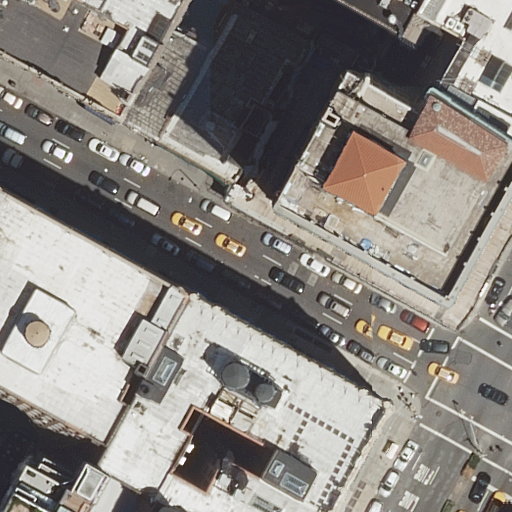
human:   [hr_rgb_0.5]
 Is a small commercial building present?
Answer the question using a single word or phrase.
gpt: no

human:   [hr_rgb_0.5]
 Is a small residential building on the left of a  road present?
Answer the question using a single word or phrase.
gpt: yes

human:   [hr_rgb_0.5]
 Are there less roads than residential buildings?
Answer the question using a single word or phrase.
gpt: yes

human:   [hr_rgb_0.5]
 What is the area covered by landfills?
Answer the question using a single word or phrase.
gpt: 0m2

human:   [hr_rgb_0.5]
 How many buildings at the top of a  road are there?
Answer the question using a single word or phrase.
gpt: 8

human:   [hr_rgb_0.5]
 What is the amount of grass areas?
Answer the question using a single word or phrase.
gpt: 0

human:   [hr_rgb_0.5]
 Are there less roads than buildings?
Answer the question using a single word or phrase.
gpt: yes

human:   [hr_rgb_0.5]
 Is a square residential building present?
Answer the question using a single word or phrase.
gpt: no

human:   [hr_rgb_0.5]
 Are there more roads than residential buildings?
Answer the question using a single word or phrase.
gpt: no

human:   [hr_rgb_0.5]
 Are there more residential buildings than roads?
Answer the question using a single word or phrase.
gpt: yes

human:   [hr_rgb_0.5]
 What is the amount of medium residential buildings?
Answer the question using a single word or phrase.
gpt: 4

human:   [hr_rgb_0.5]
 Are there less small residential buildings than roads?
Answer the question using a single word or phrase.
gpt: no

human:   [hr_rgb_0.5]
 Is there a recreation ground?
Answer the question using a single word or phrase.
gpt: no

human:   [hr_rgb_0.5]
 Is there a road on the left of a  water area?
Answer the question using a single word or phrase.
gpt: no

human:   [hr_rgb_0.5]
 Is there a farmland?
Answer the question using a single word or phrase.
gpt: no

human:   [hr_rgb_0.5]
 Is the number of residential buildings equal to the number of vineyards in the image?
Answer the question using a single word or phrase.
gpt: no

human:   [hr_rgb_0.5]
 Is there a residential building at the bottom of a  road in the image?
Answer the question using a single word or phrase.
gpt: yes

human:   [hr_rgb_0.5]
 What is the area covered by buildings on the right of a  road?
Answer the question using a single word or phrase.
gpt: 1183m2

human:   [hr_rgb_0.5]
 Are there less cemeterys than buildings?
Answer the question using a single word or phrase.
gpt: yes

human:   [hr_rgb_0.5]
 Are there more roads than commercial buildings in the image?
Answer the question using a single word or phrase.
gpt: yes

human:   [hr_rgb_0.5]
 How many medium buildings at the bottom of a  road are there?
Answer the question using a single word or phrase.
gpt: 2

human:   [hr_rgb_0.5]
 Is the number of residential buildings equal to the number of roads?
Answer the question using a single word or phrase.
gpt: no

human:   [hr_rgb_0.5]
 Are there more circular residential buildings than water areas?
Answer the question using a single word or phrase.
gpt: no

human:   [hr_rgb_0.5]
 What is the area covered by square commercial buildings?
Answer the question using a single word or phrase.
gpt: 0m2

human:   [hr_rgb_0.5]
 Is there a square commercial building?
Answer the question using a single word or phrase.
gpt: no

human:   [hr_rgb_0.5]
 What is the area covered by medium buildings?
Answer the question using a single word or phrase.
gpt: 1000m2

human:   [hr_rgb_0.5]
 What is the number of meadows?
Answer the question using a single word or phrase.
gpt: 0

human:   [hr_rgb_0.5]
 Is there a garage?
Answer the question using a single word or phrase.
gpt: no

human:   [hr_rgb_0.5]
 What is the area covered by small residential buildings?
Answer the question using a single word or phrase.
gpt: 142m2

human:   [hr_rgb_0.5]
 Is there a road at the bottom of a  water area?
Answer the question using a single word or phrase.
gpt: no

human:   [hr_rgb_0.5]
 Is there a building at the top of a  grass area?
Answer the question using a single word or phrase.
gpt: no

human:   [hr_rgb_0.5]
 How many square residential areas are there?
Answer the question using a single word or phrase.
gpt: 0

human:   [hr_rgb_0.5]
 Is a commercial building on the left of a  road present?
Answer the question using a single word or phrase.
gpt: no

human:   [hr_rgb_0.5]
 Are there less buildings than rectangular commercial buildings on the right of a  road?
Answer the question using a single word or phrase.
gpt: no

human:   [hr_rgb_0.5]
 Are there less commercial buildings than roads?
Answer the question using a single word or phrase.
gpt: yes

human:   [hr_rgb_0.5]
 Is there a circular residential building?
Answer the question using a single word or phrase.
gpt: no